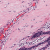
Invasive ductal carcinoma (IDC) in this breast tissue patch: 0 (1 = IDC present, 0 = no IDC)